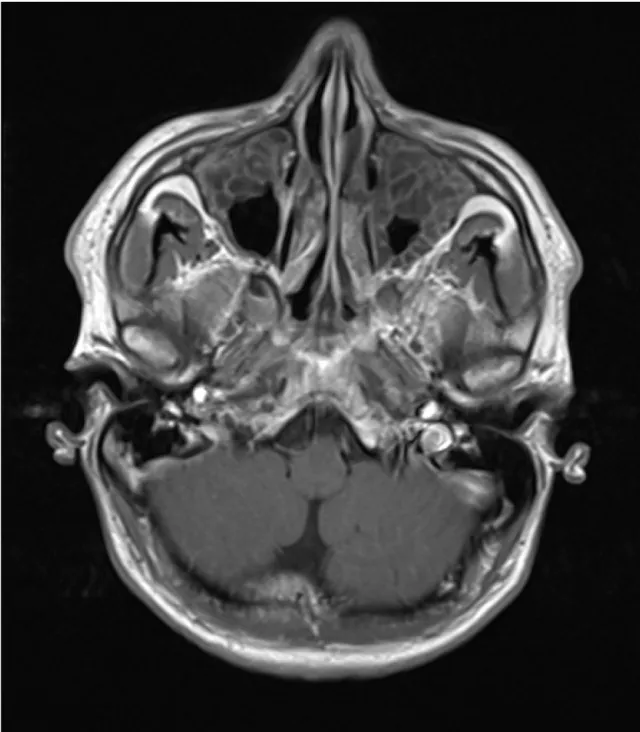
(a) MRI Head (T1 weighted with contrast) showing extensive loculated sinusitis (unmarked).
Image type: radiology (mri)